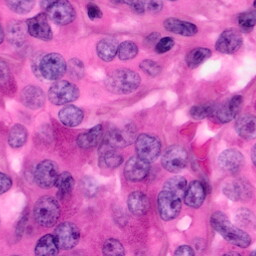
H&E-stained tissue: Pancreatic